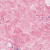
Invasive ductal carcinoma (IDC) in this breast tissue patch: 0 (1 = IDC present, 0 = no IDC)